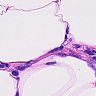
Metastatic tissue present: no